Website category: book
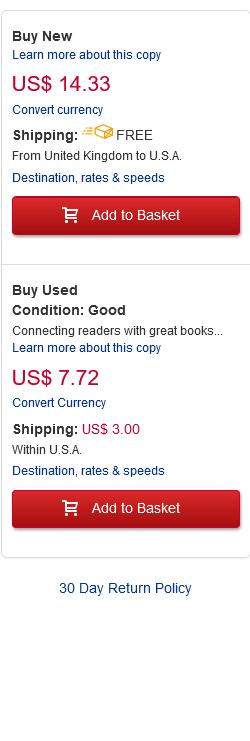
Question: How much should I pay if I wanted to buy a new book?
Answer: US$ 14.33

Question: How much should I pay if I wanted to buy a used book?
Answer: US$ 7.72

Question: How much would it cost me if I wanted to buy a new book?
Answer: US$ 14.33

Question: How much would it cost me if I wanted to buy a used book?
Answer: US$ 7.72

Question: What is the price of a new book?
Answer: US$ 14.33

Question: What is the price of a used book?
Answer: US$ 7.72

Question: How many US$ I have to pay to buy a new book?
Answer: US$ 14.33

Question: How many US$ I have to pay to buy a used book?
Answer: US$ 7.72

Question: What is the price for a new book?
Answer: US$ 14.33

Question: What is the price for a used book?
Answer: US$ 7.72

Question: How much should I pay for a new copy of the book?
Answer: US$ 14.33

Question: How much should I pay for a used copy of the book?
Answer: US$ 7.72

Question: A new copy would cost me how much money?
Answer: US$ 14.33

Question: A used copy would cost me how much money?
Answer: US$ 7.72

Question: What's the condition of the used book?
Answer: Good

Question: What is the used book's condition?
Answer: Good

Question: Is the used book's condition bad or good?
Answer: Good

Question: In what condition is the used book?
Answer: Good

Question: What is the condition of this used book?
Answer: Good

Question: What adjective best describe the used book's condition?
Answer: Good

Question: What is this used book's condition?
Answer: Good

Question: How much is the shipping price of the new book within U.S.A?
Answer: FREE

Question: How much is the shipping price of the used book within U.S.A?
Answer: US$ 3.00

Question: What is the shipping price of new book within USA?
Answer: FREE

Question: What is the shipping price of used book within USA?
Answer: US$ 3.00

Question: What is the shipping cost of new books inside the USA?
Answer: FREE

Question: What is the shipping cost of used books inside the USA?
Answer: US$ 3.00

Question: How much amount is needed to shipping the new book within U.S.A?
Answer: FREE

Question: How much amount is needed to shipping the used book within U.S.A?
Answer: US$ 3.00

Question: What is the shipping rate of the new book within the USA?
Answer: FREE

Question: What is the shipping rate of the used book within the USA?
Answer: US$ 3.00

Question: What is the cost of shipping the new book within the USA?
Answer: FREE

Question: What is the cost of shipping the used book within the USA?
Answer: US$ 3.00

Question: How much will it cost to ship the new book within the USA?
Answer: FREE

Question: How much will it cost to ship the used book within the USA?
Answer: US$ 3.00